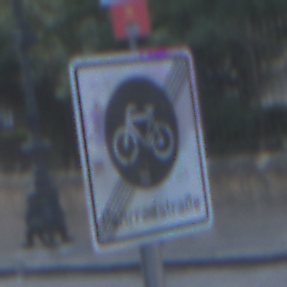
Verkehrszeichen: EndeFahrradstrasse
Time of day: SunriseSunset
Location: Outdoor (Urban)
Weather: PartlyCloudy
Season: NotSpecified
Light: Natural